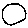
Label: circle